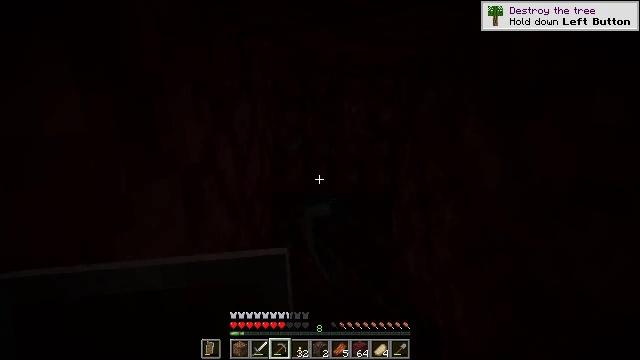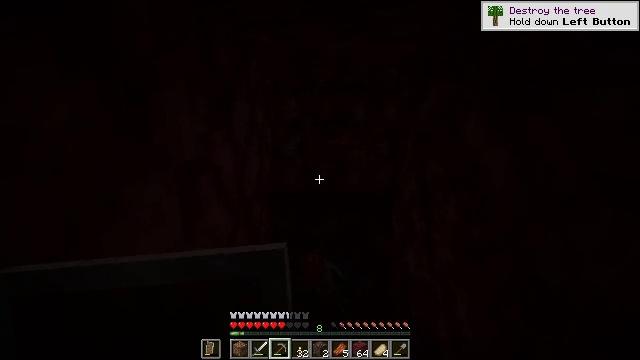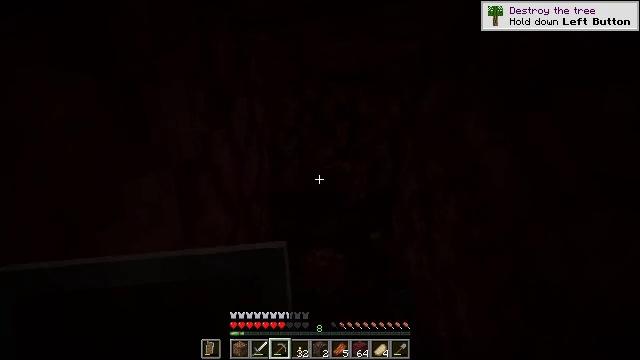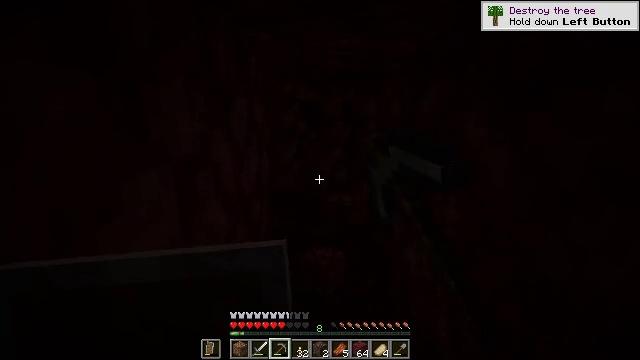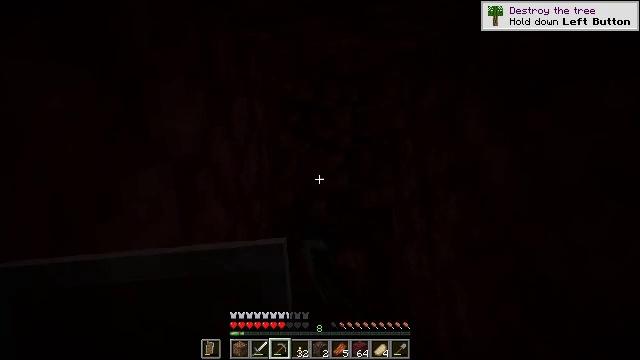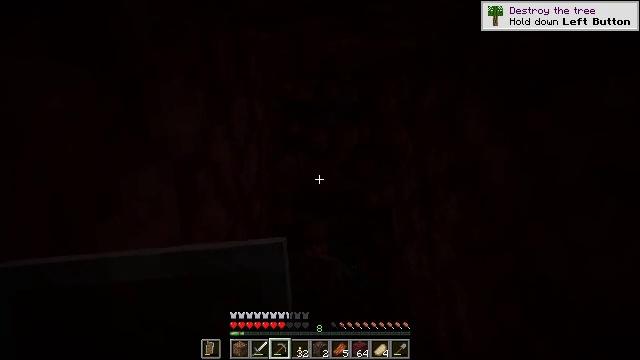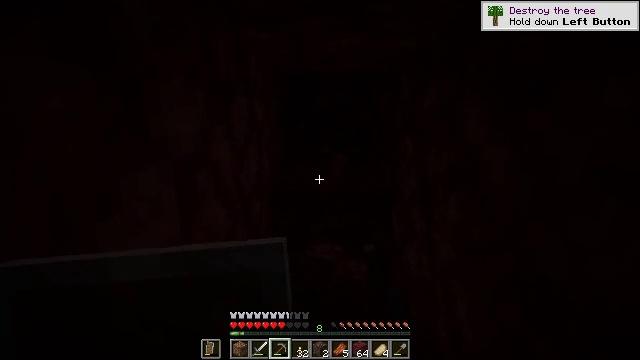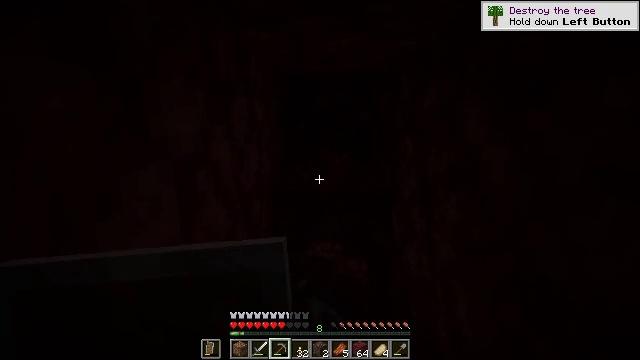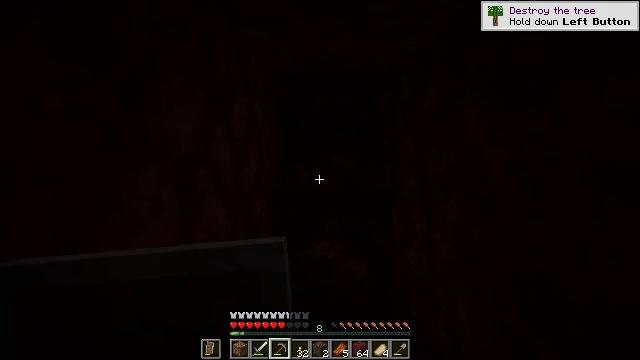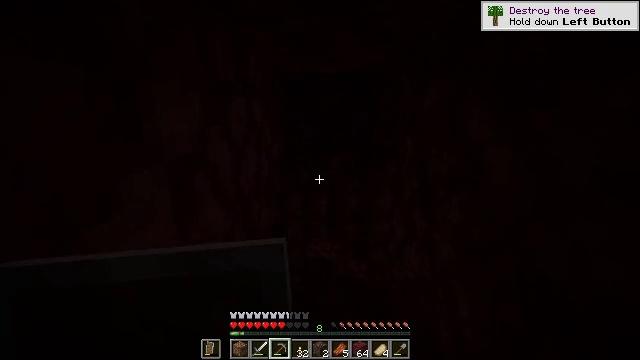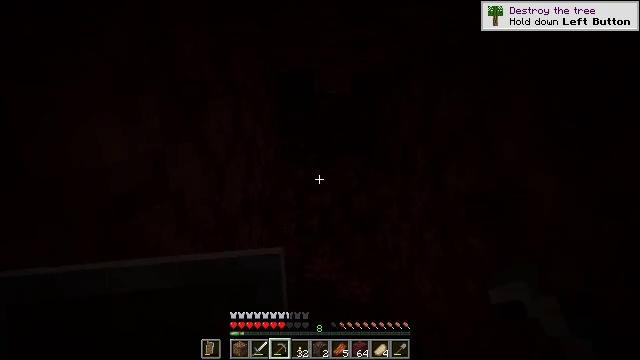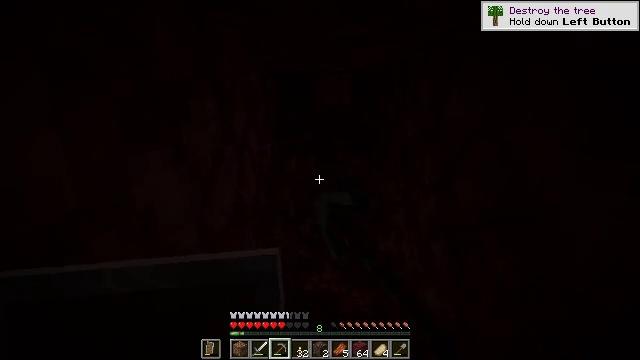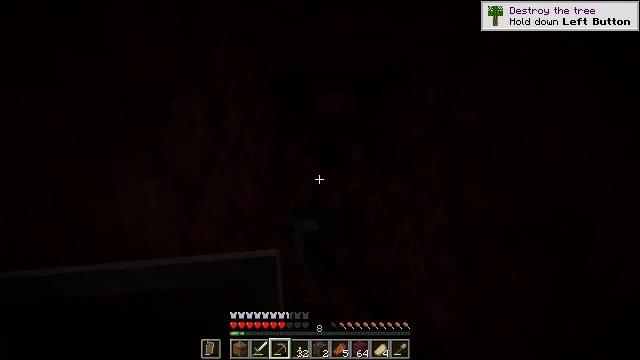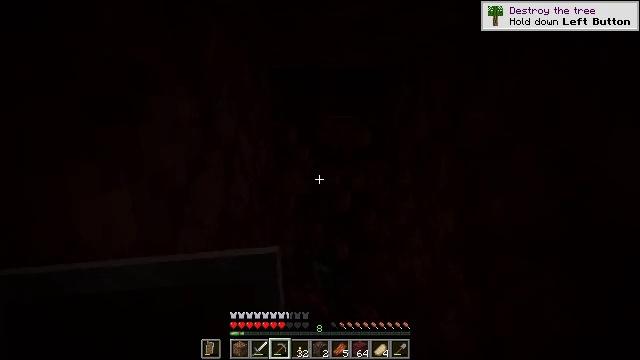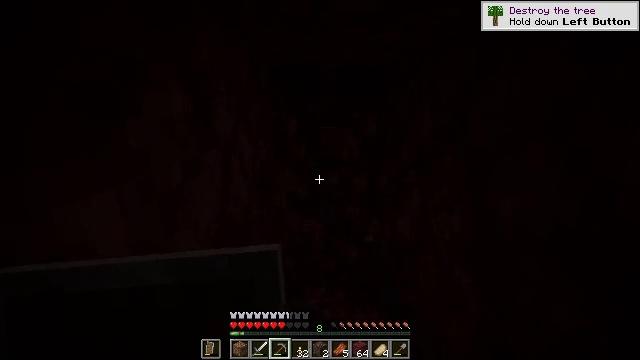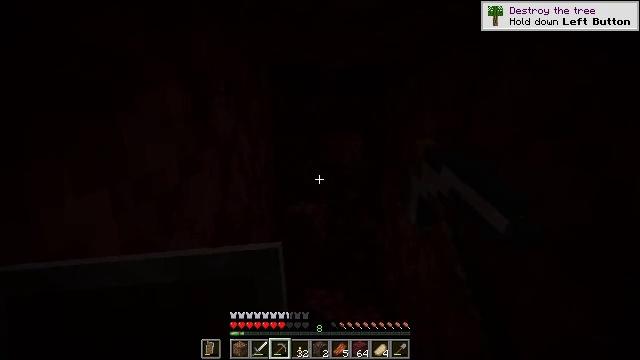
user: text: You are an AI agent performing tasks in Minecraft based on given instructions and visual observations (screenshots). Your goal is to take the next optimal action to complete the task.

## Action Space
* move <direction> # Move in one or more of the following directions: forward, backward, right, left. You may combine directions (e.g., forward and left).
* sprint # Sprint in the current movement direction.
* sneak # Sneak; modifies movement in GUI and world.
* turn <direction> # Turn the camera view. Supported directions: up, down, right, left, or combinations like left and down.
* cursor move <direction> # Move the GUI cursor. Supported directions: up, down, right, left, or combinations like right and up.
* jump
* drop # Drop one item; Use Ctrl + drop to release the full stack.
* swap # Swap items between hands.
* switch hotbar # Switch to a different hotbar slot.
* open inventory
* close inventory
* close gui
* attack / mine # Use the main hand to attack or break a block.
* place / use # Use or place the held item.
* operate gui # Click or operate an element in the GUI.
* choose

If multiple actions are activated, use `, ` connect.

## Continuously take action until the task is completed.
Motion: motion action
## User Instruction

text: Dig up netherrack with a pickaxe.
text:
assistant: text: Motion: attack / mine
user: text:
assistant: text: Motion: attack / mine
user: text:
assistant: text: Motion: attack / mine
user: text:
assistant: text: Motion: attack / mine
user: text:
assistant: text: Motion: attack / mine
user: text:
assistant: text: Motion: attack / mine
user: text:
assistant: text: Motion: attack / mine
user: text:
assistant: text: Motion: attack / mine
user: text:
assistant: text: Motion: move forward, attack / mine
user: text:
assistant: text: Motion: move forward, attack / mine
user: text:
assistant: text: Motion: move forward, attack / mine
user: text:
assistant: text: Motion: attack / mine
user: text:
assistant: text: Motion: attack / mine
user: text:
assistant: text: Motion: attack / mine
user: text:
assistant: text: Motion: attack / mine
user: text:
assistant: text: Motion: attack / mine
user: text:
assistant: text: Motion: attack / mine
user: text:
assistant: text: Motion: attack / mine
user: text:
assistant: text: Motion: attack / mine
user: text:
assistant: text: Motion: attack / mine
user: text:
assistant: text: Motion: attack / mine
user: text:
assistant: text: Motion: move forward, attack / mine
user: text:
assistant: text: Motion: move forward, attack / mine
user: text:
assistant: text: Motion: move forward, attack / mine
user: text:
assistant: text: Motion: move forward, attack / mine
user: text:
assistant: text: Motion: attack / mine
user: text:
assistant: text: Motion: attack / mine
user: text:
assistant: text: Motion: attack / mine
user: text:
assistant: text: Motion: attack / mine
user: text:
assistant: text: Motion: attack / mine